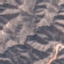
Land use / land cover: HerbaceousVegetation